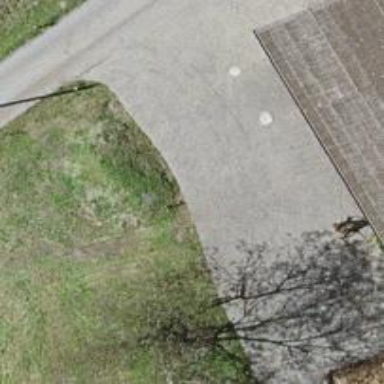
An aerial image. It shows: Unpaved driveway designated as service road.